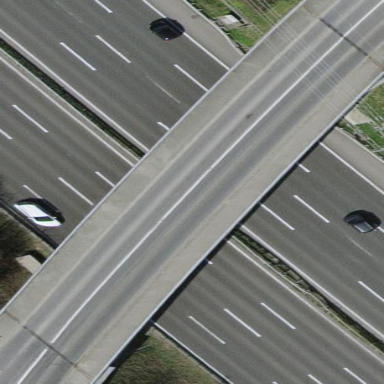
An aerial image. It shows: Man-made bridge.